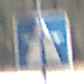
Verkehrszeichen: Autobahn
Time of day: Midday
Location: Outdoor (Nature)
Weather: PartlyCloudy
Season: NotSpecified
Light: Natural